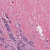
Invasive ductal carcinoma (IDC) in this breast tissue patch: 1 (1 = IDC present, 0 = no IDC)